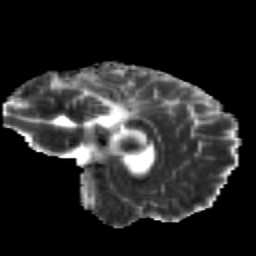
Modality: MD
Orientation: sagittal
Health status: healthy
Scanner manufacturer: siemens
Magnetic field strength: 3 T
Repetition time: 12 s
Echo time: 0.092 s